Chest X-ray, PA view. Patient: 70 years old, sex M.
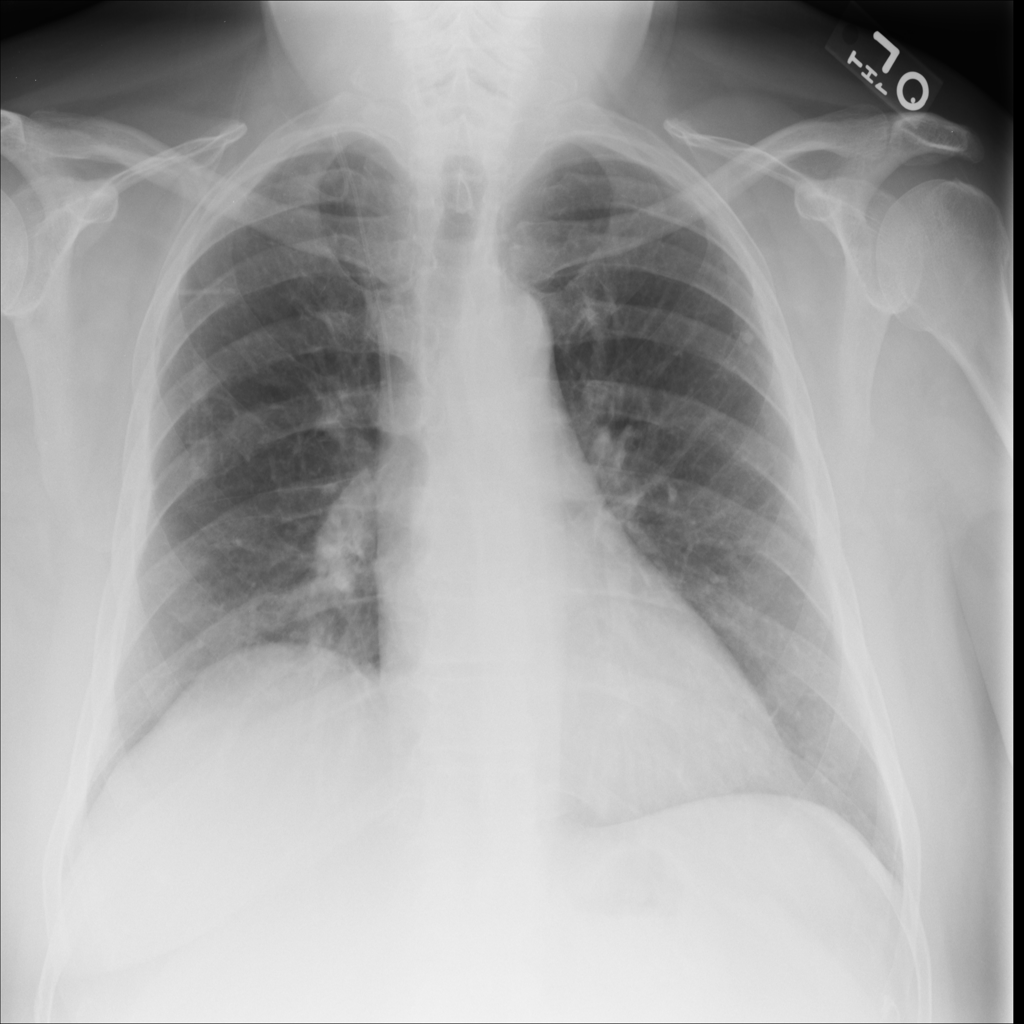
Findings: No Finding